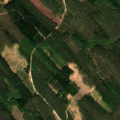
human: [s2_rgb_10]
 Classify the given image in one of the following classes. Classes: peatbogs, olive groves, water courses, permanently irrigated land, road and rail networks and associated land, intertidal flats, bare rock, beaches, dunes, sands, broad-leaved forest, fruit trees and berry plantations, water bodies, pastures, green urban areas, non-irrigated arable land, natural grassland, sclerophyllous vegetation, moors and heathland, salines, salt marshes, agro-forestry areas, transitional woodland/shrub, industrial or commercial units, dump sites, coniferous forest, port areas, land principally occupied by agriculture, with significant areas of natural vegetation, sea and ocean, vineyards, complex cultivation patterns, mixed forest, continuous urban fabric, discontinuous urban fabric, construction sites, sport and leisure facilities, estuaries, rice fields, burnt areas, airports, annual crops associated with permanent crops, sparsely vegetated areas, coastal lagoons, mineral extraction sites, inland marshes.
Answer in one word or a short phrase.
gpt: coniferous forest, mixed forest, transitional woodland/shrub